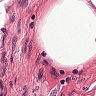
Metastatic tissue present: no